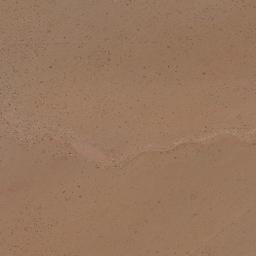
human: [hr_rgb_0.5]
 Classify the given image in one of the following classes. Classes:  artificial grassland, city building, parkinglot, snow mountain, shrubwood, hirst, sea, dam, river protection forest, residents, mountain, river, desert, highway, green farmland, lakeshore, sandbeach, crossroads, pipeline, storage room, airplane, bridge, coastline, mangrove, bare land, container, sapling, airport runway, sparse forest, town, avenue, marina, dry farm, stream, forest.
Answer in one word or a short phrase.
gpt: desert